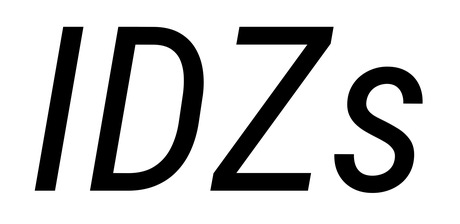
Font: Roboto-Italic_Condensed_Italic